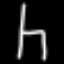
Label: chair